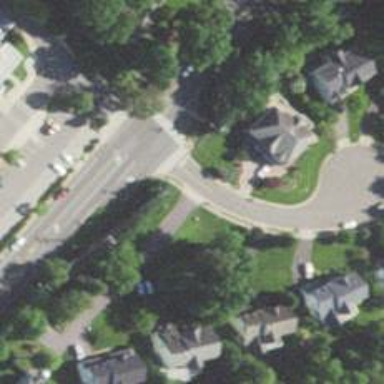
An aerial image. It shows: Unmarked crossing on the road.